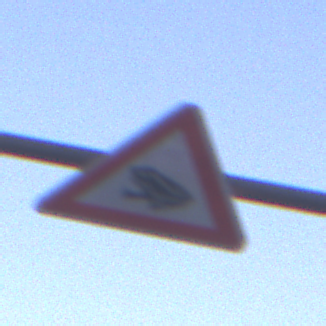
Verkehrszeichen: AmphibienwanderungRechts
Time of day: SunriseSunset
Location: Outdoor (Nature)
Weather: Clear
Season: NotSpecified
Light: Natural